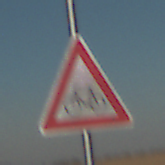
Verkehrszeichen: RadverkehrRechts
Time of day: SunriseSunset
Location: Outdoor (Nature)
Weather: Clear
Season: NotSpecified
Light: Natural